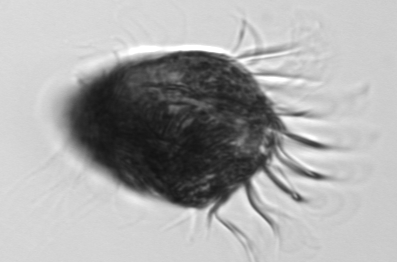
Label: Strombidium_morphotype1